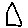
Label: triangle